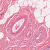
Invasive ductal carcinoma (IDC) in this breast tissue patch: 0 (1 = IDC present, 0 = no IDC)